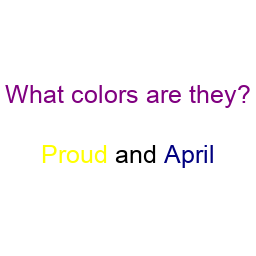
Color: yellow, navy
Background color: white
Question text color: purple